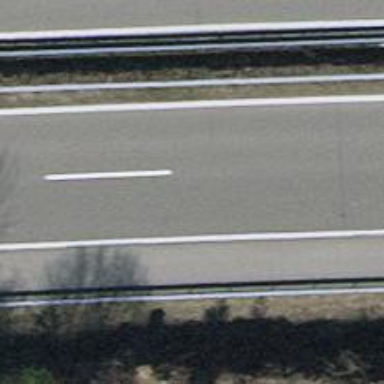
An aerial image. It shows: Asphalt motorway.